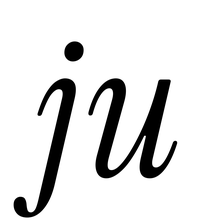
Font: InstrumentSerif-Italic